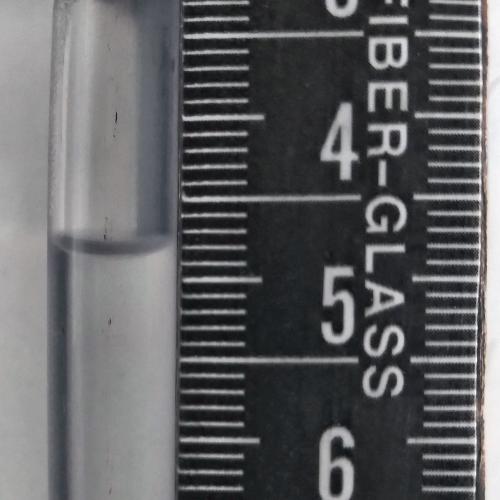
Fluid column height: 4.8 cm